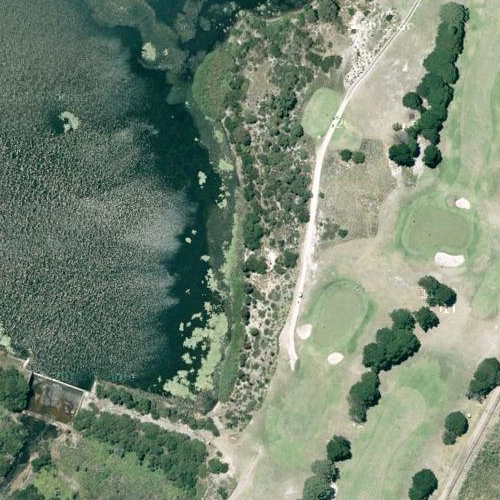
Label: sydney